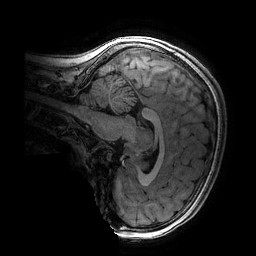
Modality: T1w
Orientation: sagittal
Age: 11
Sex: male
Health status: ill
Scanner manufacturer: ge
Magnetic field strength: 3 T
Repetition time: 0.007664 s
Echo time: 0.00342 s